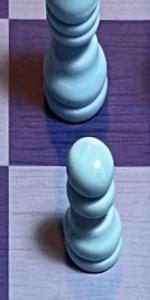
Label: Pawn_White